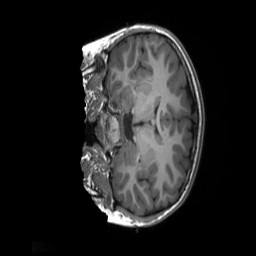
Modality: T1w
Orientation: coronal
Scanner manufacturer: siemens
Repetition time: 2.3 s
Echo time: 0.00229 s